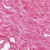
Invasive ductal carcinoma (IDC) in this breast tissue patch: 0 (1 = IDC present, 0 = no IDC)